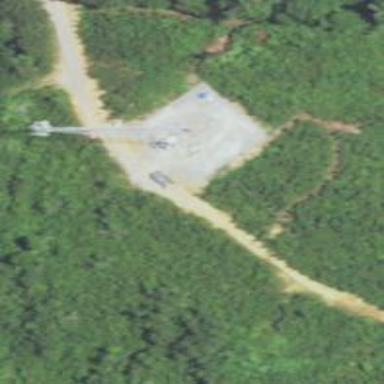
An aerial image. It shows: Mast tower used for communication.